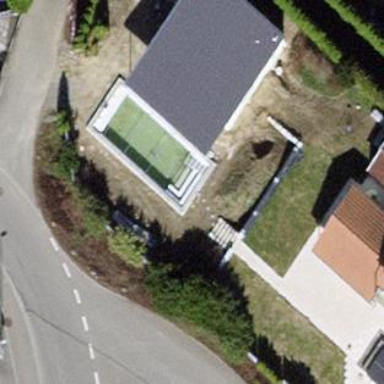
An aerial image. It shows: Swimming pool located in leisure land.